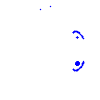
Particle: electron